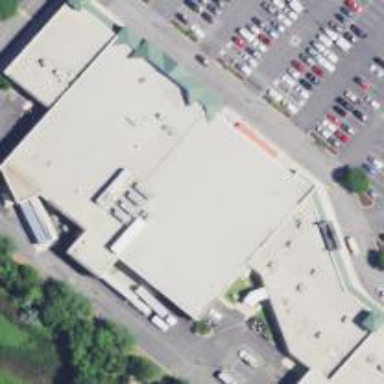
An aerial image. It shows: Retail building.